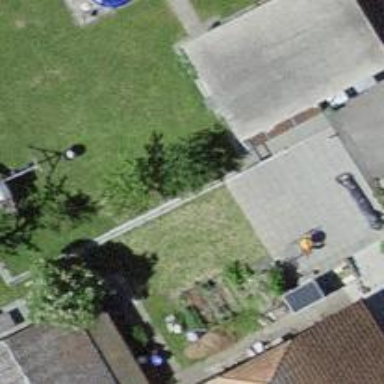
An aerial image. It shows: View of roof of building.